Question: I want to add a Timestamp data in my table but got error how can I fix this?

Here is my Proc
'''
CREATE PROCEDURE 'db'.'AddMerchantProcessor' (m_id INT, p_id INT, d TIMESTAMP)
BEGIN
INSERT INTO 'tbl_merchant_processor'('merchant_id', 'processor_id', 'date') VALUES(m_id, p_id, d);
END
'''
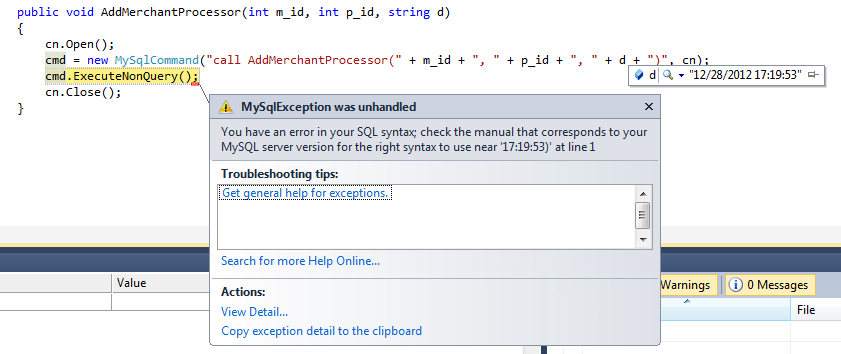
Answer: timestamp should be wrap with single quotes, eg
'''
CALL AddMerchantProcessor(0, 1, '2012-01-01 00:00:00')
'''
but it's not the proper way of using the 'Command' object. The query should be parameterized.
Here's a little code snippet:
'''
MySqlCommand comm = new MySqlCommand();
comm.Connection = cn;
comm.CommandType = CommandType.StoredProcedure;
comm.CommandText = "AddMerchantProcessor";
comm.Parameters.AddWithValue("m_id", m_id);
comm.Parameters.AddWithValue("p_id", p_id);
comm.Parameters.AddWithValue("d", d);
cn.Open();
comm.ExecuteNonQuery();
'''
you need to:
- 'using'- 'trycatch'
SOURCES
- <URL>